Question: I set custom widths for segments in 'UISegmentedControl'. Because of that, the 'SegmentedControl' doesn't use 'auto-layout'. (In the storyboard, I applied a 'constraint' on all 4 sides of the 'SegmentedControl'.)
Here is my code:
'''
CGFloat segmentWidth = self.segment.frame.size.width;
[self.segment insertSegmentWithTitle:@"titleName" atIndex:2 animated:NO];
[self.segment setWidth:segmentWidth / 6 forSegmentAtIndex:1];
[self.segment setWidth:segmentWidth / 6 forSegmentAtIndex:2];
[self.segment setWidth:segmentWidth / 3 forSegmentAtIndex:0];
'''
Here's an image to illustrate what this code does:

Is there a way to add 'auto-layout' to the 'segments'?
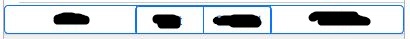
Answer: The problem is that your code is in the wrong place. Put it in 'viewDidLayoutSubviews' and all will be well.